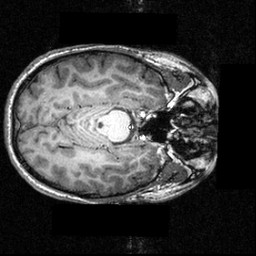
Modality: T1w
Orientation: axial
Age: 25
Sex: male
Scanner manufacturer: siemens
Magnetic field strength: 3.951 T
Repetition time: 1.5 s
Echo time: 0.00335 s